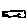
Label: fish